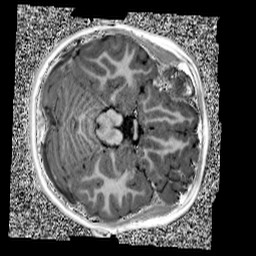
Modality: UNIT1
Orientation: axial
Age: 8
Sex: female
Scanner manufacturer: siemens
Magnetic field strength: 3 T
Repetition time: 4 s
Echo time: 0.00303 s